Interaction volume radius: 5 \u00c5
Interaction volume height: 10 \u00c5
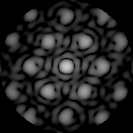
Disorder parameter: 0.2319